This is a demodulated (Hilbert-envelope) spectrum computed from a bearing vibration snapshot; the dashed markers indicate where each bearing fault type would appear (BPFO, BPFI, BSF, FTF). Diagnose the bearing from this image, choosing from: normal, inner_race, outer_race, ball.
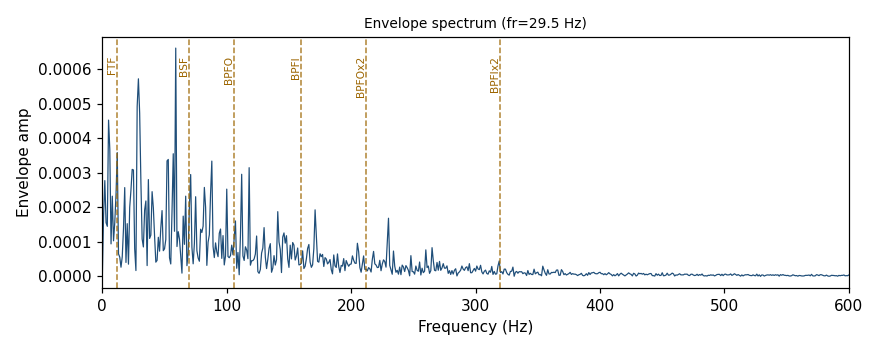
Answer: ball